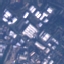
Land use / land cover: Industrial